Question: I'm a newbie user to use the Flask framework and I'm trying to implement a following problem.
I've the webpage for the users which serves two links:
- '<a href="{{ url_for('user', user_name=name, user_id=id) }}">Settings</a>'- '<a href="{{ url_for('user', user_name=name, user_id=id) }}">Details</a>'
And in the 'py' file I want to implement following functionality - one route, but two behaviors depends on the user action:
'''
@app.route("/<user_name>/<int:user_id>")
def user(user_name, user_id):
# if user click on the "Settings" link then:
# ...
# some code
# ...
return render_template('user_settings.html', ...)
# if user click on the "Details" link then:
# ...
# some code
# ...
return render_template('user_details.html', ...)
'''
Or maybe something like this - the same route but two different def's:
'''
# if user click on the "Settings" link then:
@app.route("/<user_name>/<int:user_id>")
def user_settings(user_name, user_id):
# ...
# some code
# ...
return render_template('user_settings.html', ...)
# if user click on the "Details" link then:
@app.route("/<user_name>/<int:user_id>")
def user_details(user_name, user_id):
# ...
# some code
# ...
return render_template('user_details.html', ...)
'''
Please give me some tips because I do not know how to do that? Thanks in advance for your help! :-)
@dim: asking why I want to have the same URL? Above question it's just an example for better understanding what I want. In fact, I've an output in a table with rows and columns. Something like to output in the Oracle Enterprise Manager:

As you see there are two links but (it's important because query to the database has the same 'WHERE' clause, for example: 'SELECT ... FROM ... WHERE SESSION_RECID = :parrent_id'). So:
- -
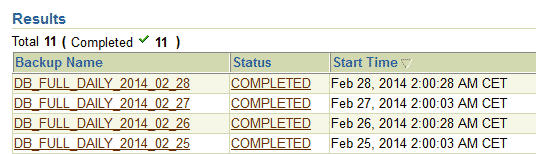
Answer: You can use URL query string parameters. Basically pass a query string parameter like '<a href="{{ url_for('user', user_name=name, user_id=id, settings='true') }}">Settings</a>' which will result in '<a href="/sammy/873?settings=true">Settings</a>'.
Inside the view, you can check for the existence of the 'settings' parameter and then serve the proper template.
'''
@app.route("/<user_name>/<int:user_id>")
def user_details(user_name, user_id):
# ...
# some code
# ...
if request.args.get('settings'):
return render_template('user_settings.html', ...)
else:
return render_template('user_details.html', ...)
'''